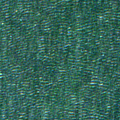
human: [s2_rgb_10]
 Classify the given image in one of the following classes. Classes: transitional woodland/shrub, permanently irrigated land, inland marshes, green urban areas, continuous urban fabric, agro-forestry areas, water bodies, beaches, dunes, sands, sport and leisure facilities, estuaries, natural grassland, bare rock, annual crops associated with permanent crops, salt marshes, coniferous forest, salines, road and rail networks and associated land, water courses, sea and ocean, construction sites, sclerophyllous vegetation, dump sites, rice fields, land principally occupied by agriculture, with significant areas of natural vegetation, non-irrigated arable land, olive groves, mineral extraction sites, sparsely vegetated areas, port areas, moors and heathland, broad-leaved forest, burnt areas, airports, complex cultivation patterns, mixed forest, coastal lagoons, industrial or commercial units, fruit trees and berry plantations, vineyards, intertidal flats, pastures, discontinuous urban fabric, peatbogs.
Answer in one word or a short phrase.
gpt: sea and ocean